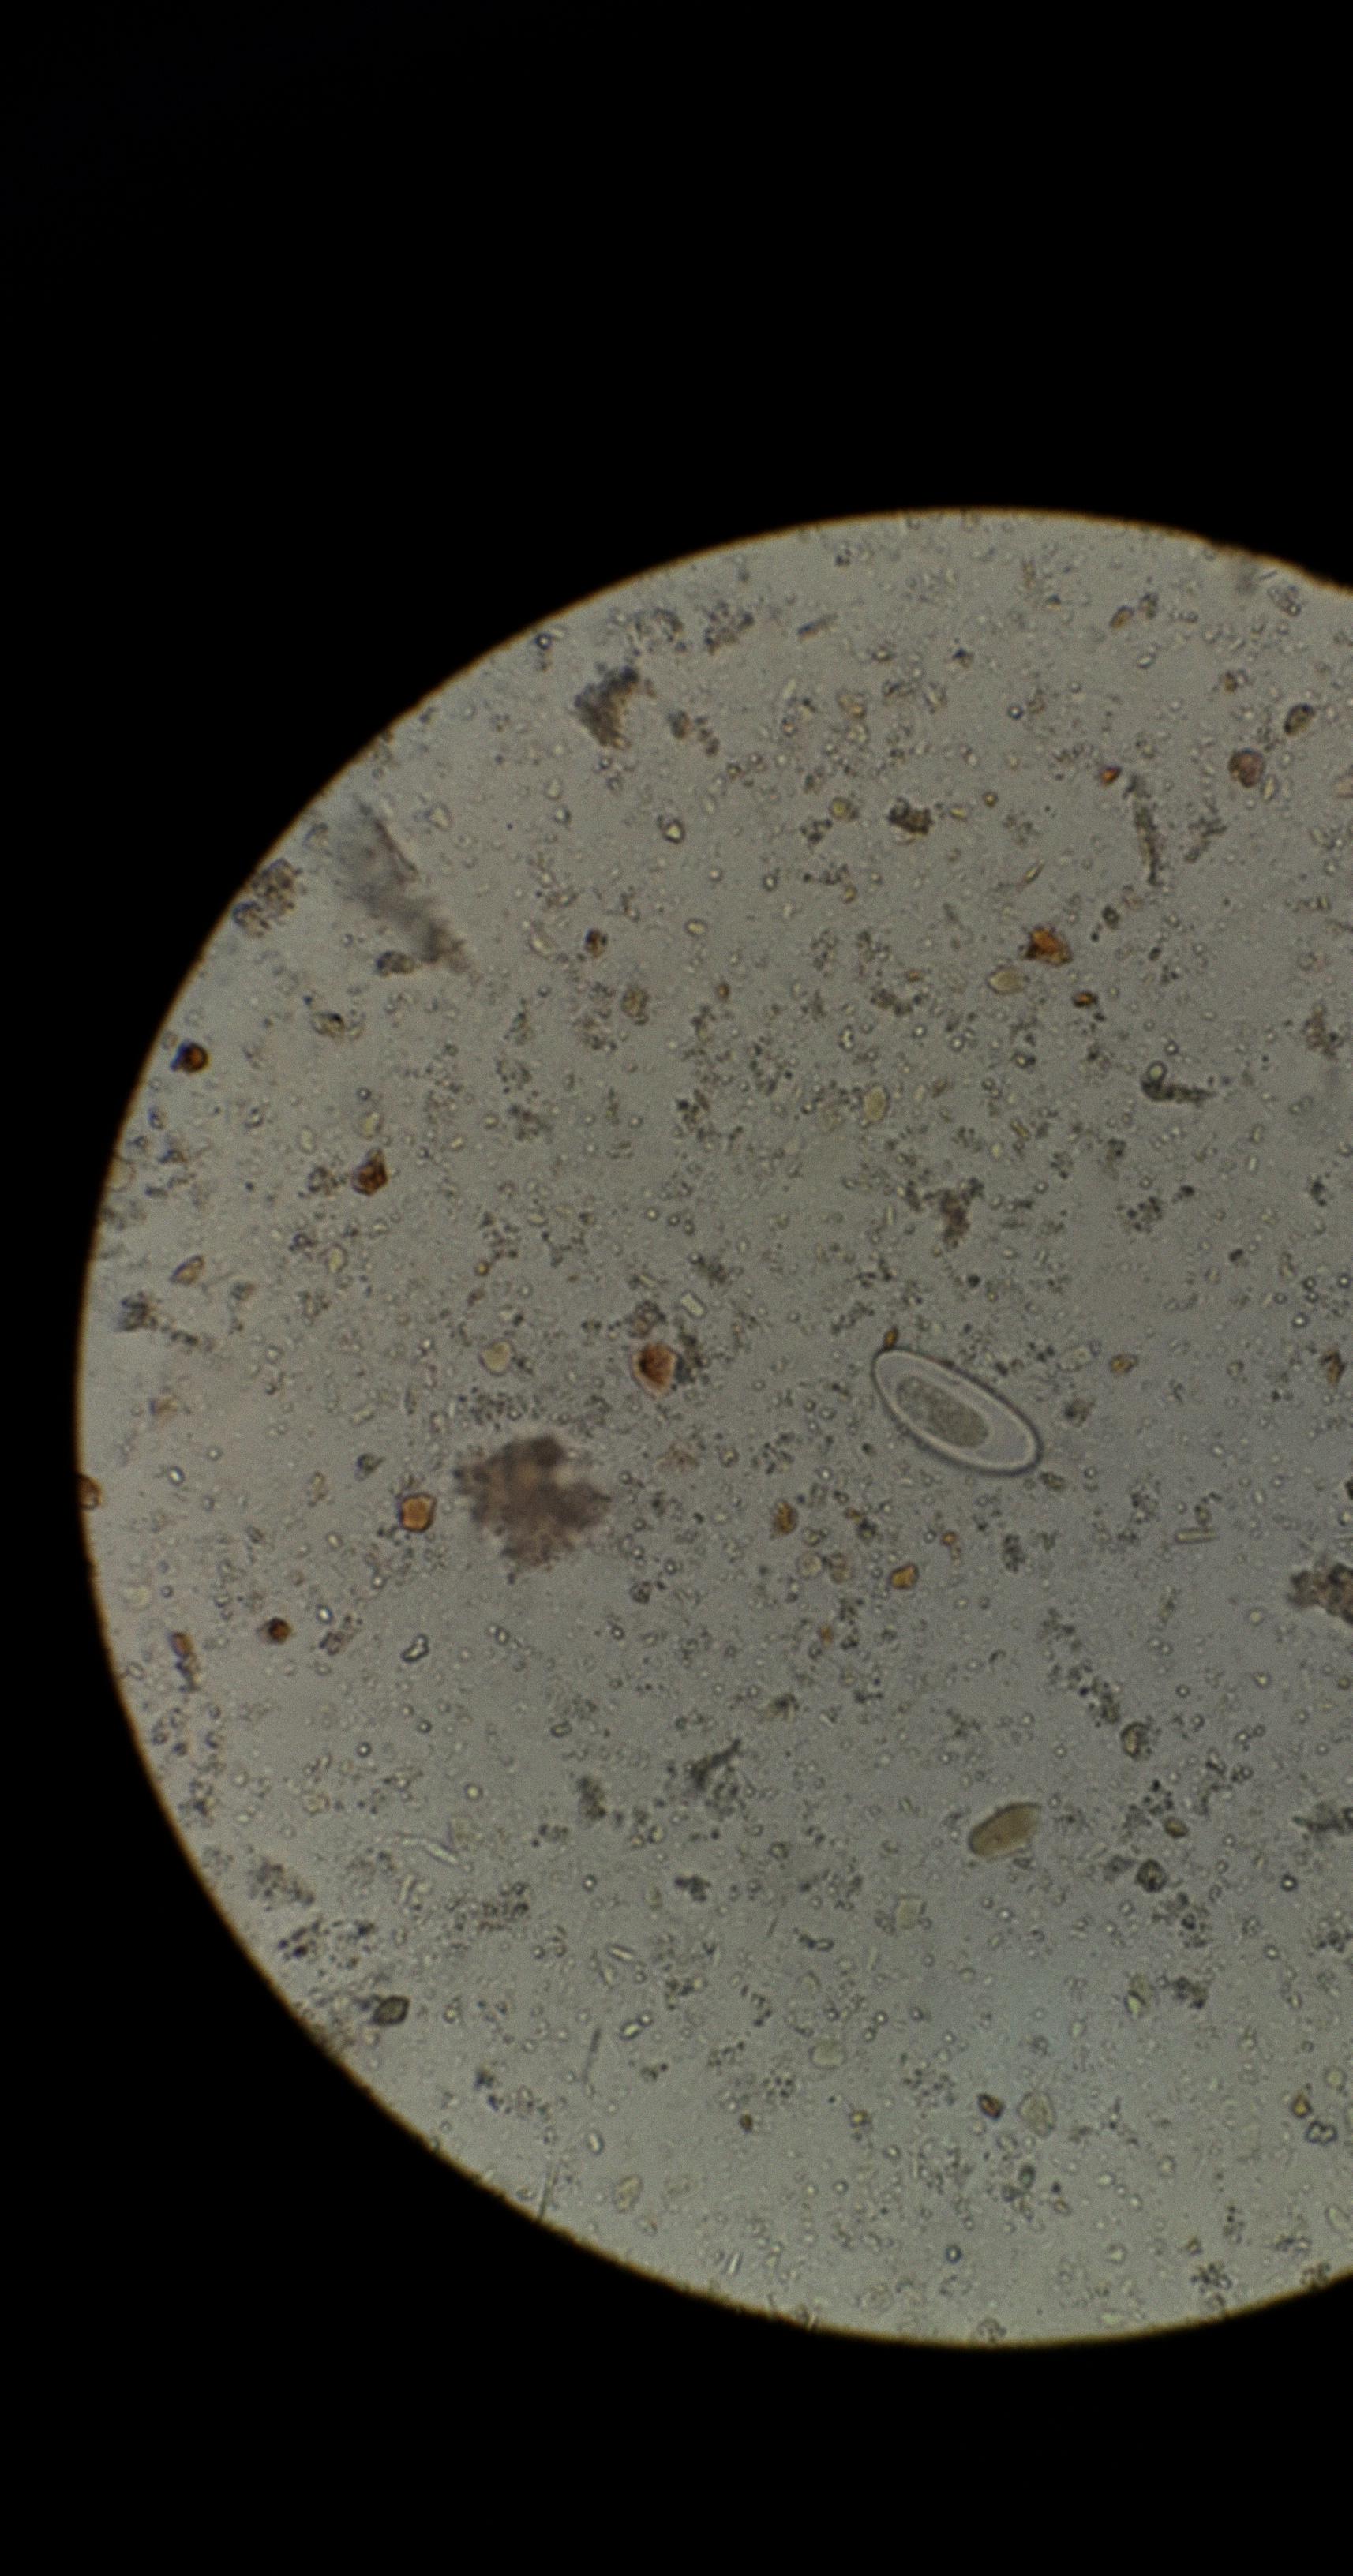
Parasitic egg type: Enterobius vermicularis